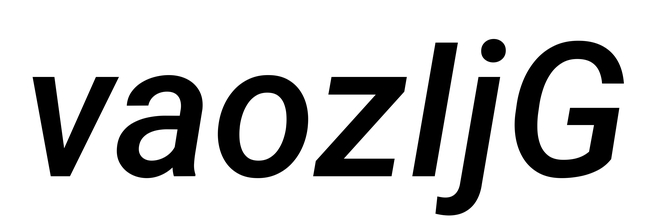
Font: Roboto-Italic_Medium_Italic